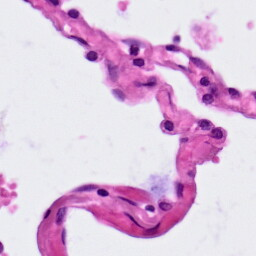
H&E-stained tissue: Lung